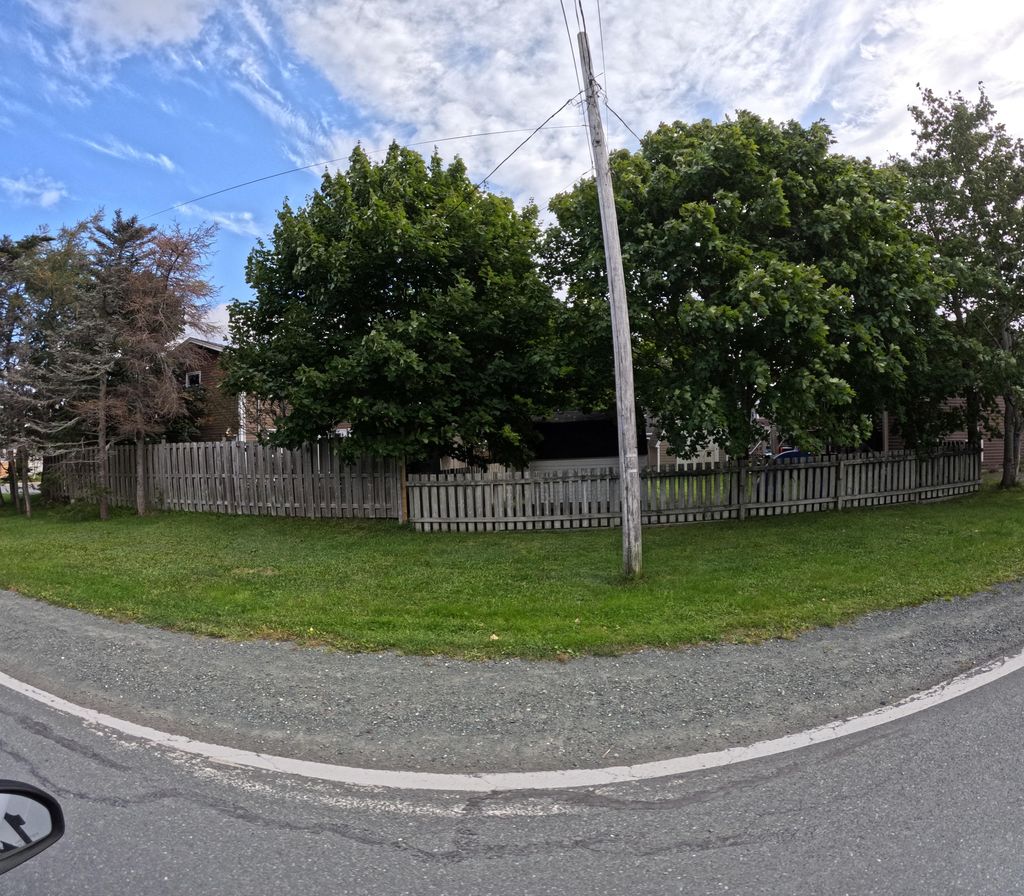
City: st_johns